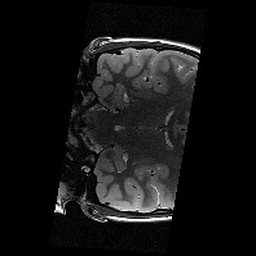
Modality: T2w
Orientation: coronal
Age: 10
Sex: female
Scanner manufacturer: siemens
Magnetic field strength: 3 T
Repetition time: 9.23 s
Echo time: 0.067 s